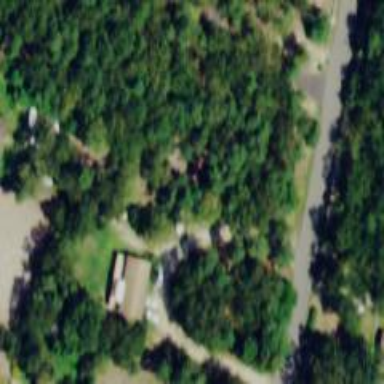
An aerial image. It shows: Driveway.